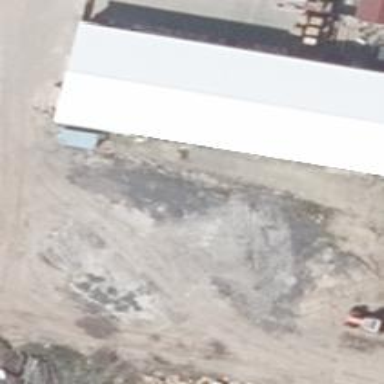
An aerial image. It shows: Industrial building.